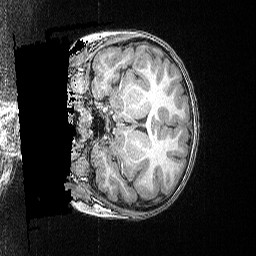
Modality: T1w
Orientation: coronal
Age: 83
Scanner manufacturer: siemens
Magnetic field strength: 3 T
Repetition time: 2.5 s
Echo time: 0.00347 s